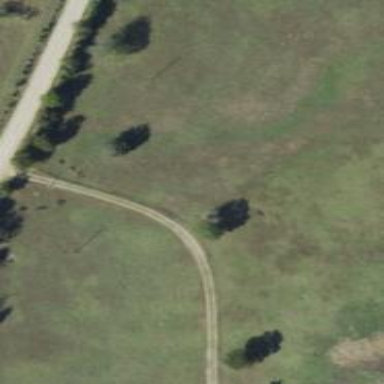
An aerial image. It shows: Driveway leading to service road.